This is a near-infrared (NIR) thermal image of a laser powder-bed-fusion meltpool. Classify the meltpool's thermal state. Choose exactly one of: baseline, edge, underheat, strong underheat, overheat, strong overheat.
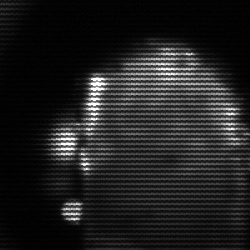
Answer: baseline